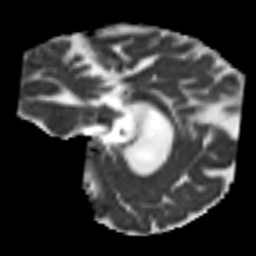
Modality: MD
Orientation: sagittal
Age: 66
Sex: female
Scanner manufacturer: siemens
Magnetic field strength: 3 T
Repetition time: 7.3 s
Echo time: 0.087 s